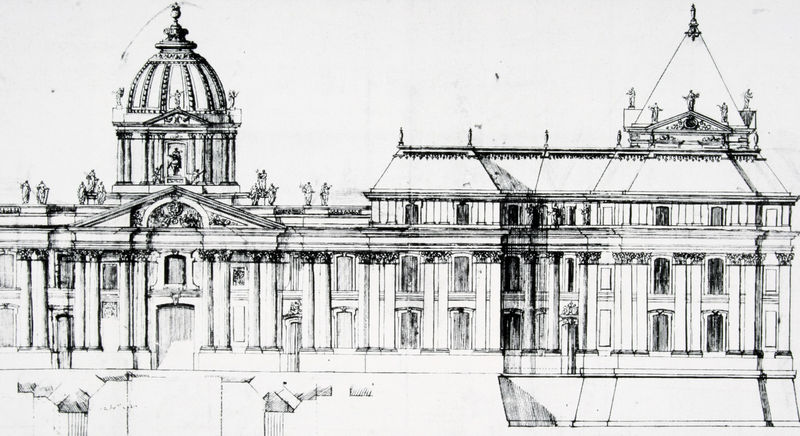
Titel: Projekt für das Musée du Louvre
Künstler: Francois Mansart
Standort: Paris
Institution: Archives Nationales
Schlagwörter: schatten, weiß, dreieck, fenster, grau, laterne, pfeiler, schwarz, skizze, säule, säulen, tür, zeichnung, dach, gebäude, haus, schloss, architektur, barock, rahmen, sockel, kirche, blatt, front, frontal, kontrast, perlen, turm, skulptur, statue, ansicht, bogen, fassade, italien, türen, dächer, giebel, grafik, graphik, linien, pilaster, figuren, kuppel, dekor, verzierung, plastik, tor, umriss, eingang, antike, kirch, türme, palast, balustrade, dom, schnitt, schwarz-weiss, kuppe, schraffur, kugeln, entwurf, arkaden, kapitelle, rom, kapitell, portal, sims, weß, doppelsäulen, gesims, skulpturen, risalit, statuen, anwesen, walmdach, struktur, historismus, vatikan, kanneluren, plan, basis, dorisch, prunk, korinthisch, dreiecke, gibel, riss, grundriss, durchfensterung, bauplastik, aufriss, korintisch, tympanon, kollonade, kollonaden, bauzeichnung, bauplan, dachterrasse, kolossalordnung, attika, michelangelo, sankt peter, superposition, archtekt, dack, vierungsturm, akrotere, attikageschoss, tambour, eklektizismus, gekuppelte pilaster, mächtig, peter, zwinger, borromini, irsalit, skulpfturen, säul.en, kuppel#kirche, fassage